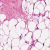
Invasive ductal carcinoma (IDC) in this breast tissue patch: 0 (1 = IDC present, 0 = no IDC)